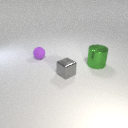
small gray metal cube in front of large green metal cylinder